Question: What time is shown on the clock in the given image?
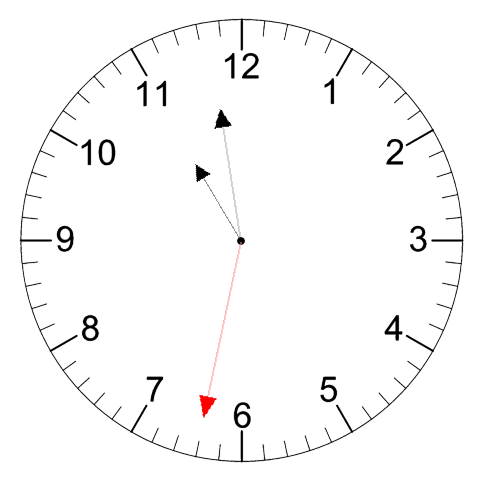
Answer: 10:58:32